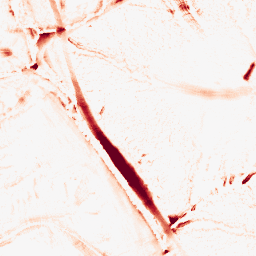
Category: morphological
Decomposition family: morphological_diamond
Decomposition parameters: operation: opening
radius: 10
Upsampling method: quadratic
Upsampling parameters: scale: 8
Upsampling scale: 8